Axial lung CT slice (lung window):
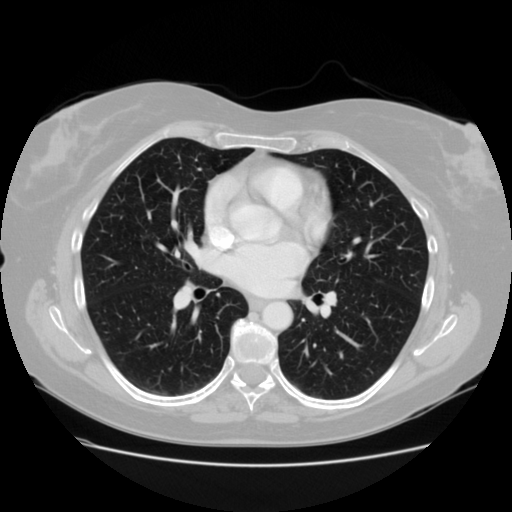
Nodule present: no